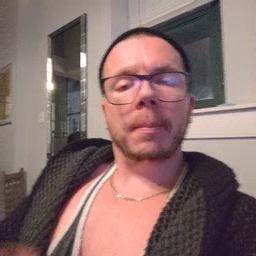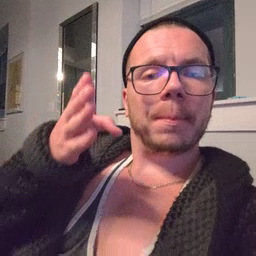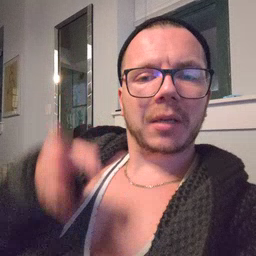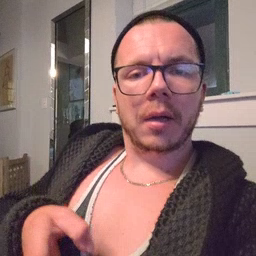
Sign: beside